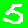
Digit: 5